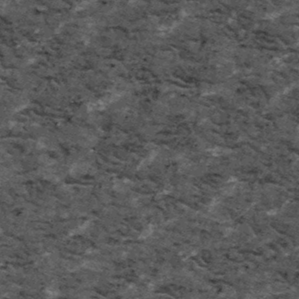
Label: frost